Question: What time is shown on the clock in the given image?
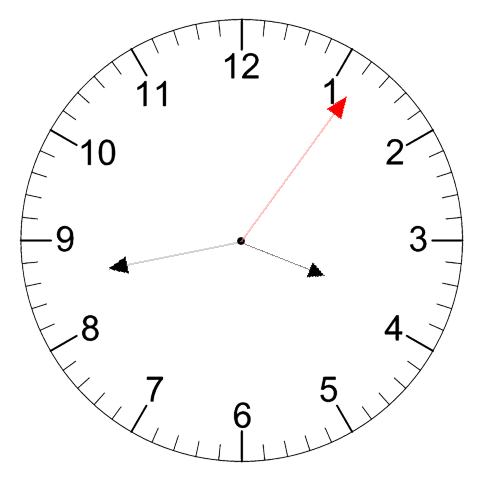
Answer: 03:43:06